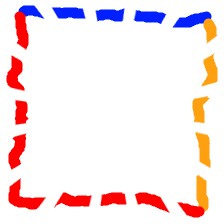
Shape: square